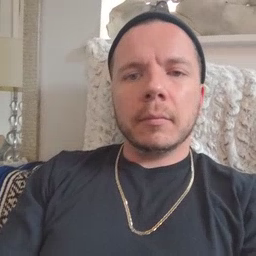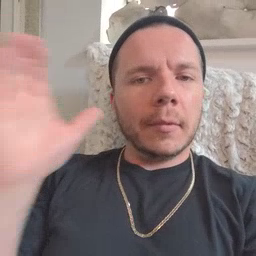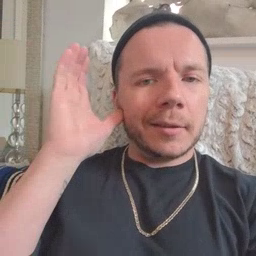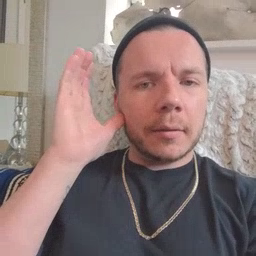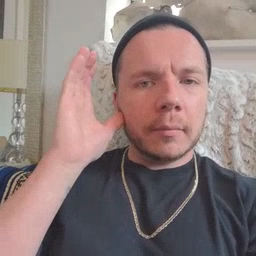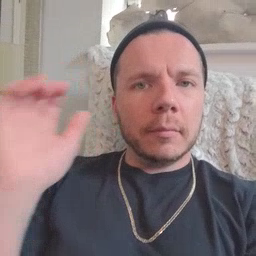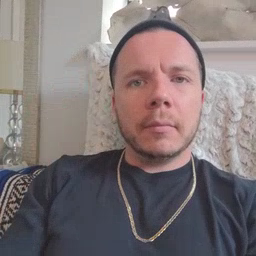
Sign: listen